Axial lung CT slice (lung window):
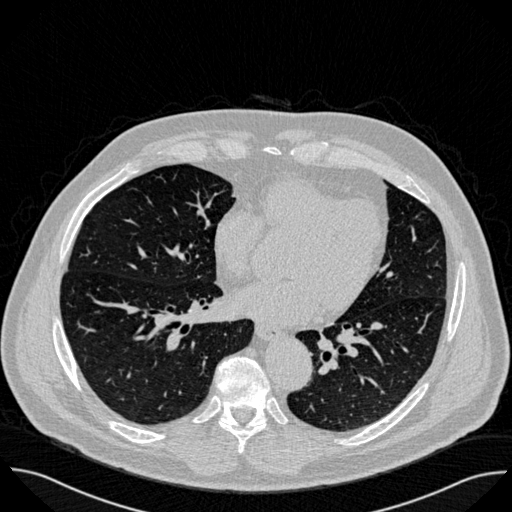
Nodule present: no